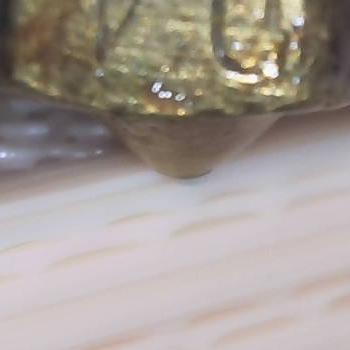
Flow rate: 89%